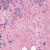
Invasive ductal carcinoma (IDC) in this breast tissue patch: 0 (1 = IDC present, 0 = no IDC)